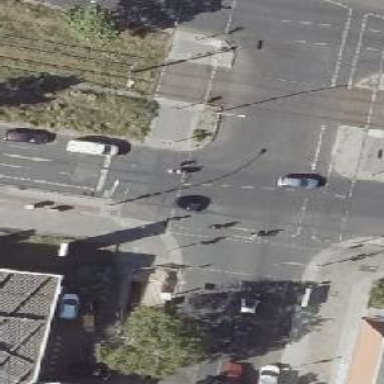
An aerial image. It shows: Road crossing with traffic signals.